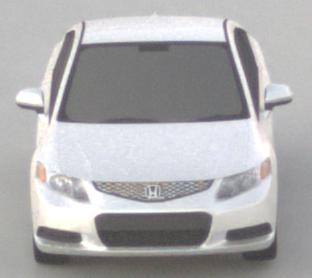
Make: Honda
Model: Civic Limousine 1.8
Detailed model: Civic (IX) Limousine
Model produced from: 2014/05
Model produced until: 2017/06
Doors: 4
Color: white
Road condition: dry road
Daytime: sunrise or sunset
Contrast: low contrast